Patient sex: M
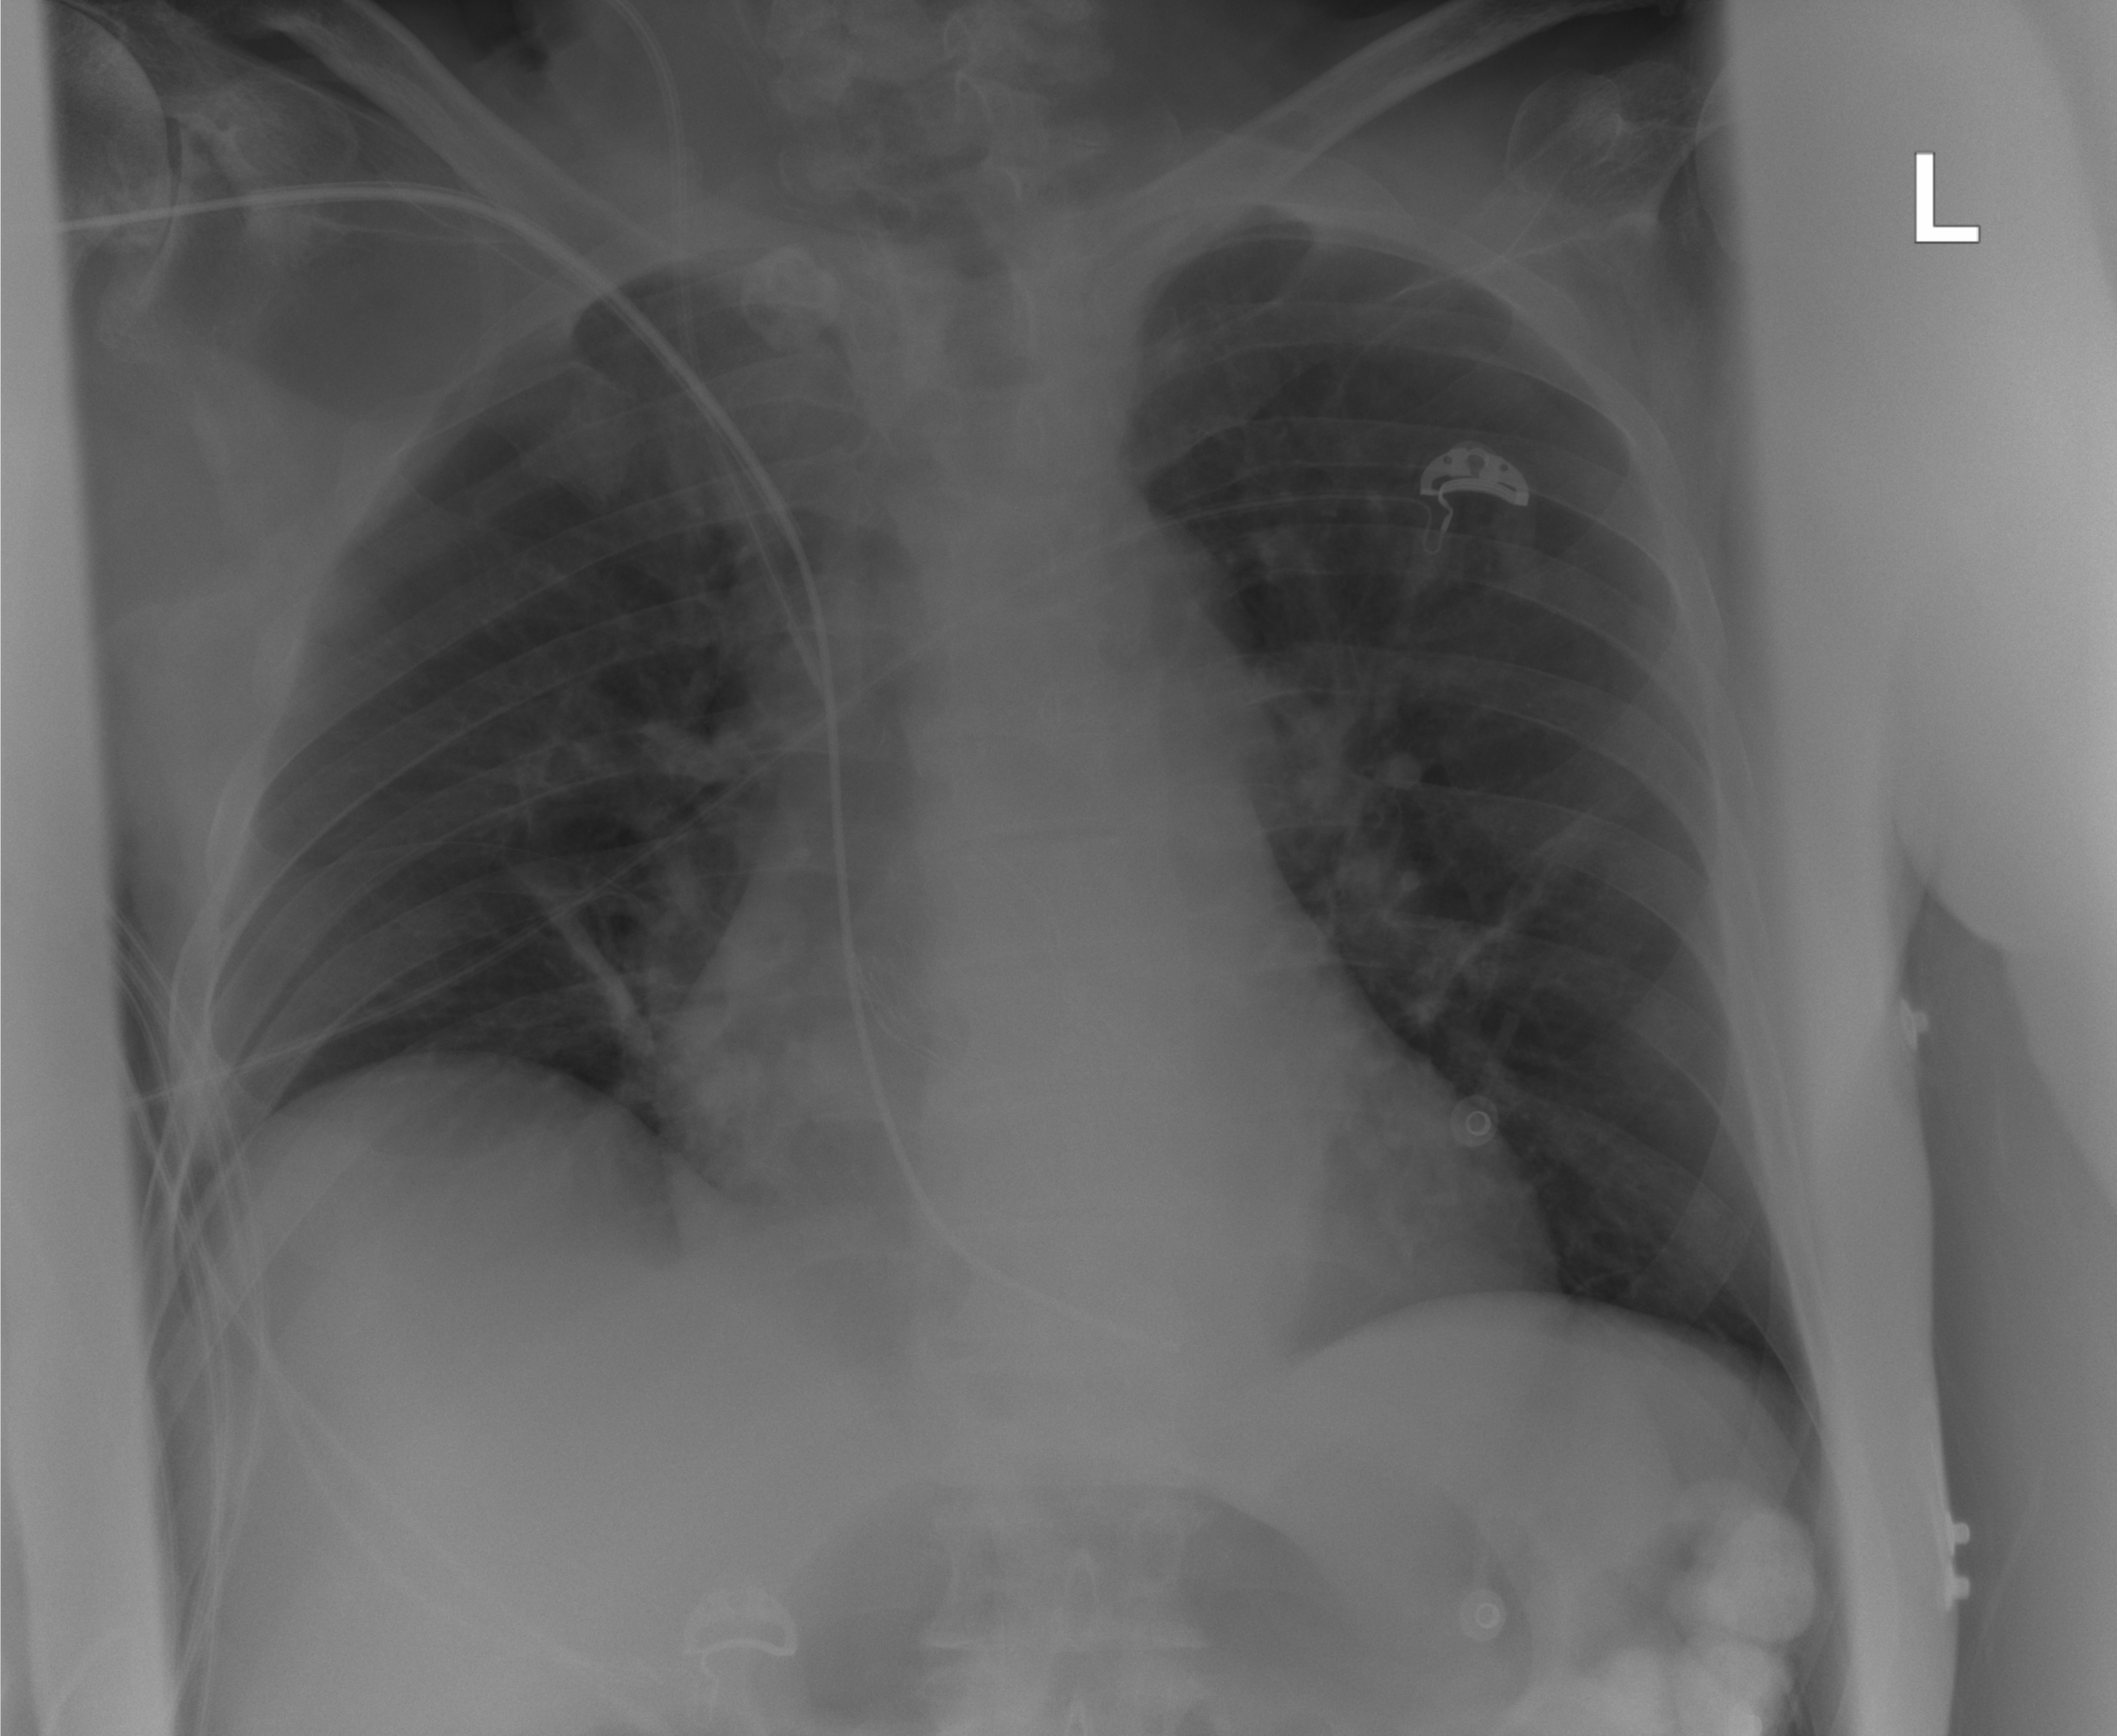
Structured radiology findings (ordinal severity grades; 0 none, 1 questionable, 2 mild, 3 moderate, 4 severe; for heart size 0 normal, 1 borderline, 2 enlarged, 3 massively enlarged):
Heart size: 0
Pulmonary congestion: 0
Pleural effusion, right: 0
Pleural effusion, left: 0
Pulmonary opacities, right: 0
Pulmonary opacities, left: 0
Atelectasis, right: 1
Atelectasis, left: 0